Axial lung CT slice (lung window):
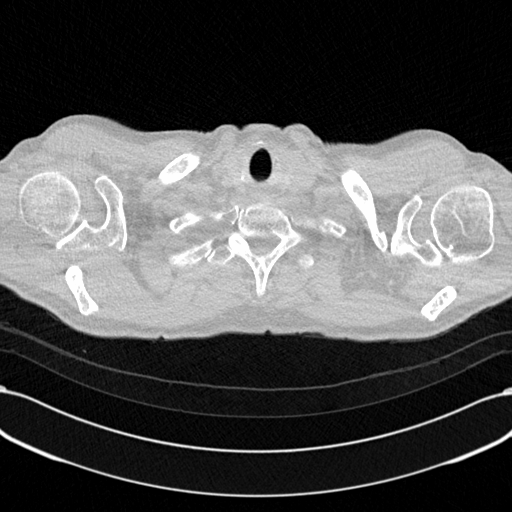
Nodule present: no